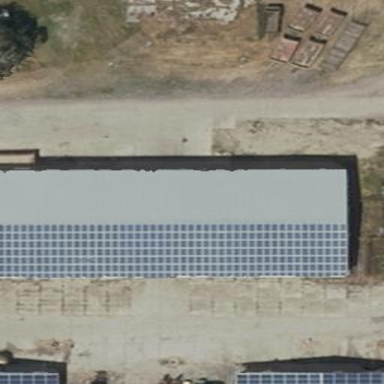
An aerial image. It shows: Gabled grey roof on farm auxiliary building. The roof is oriented along the length of the structure.